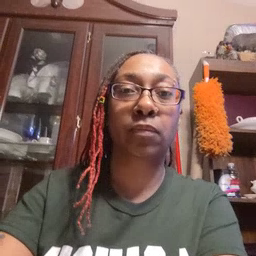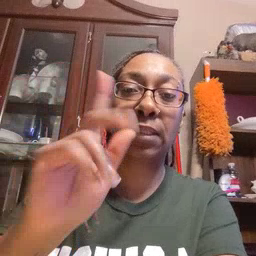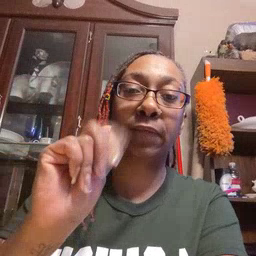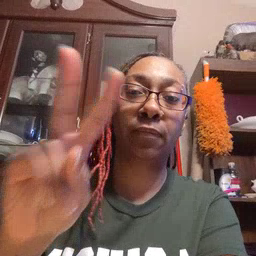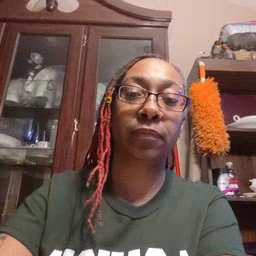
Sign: TV